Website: macys
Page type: stored-credit-cards
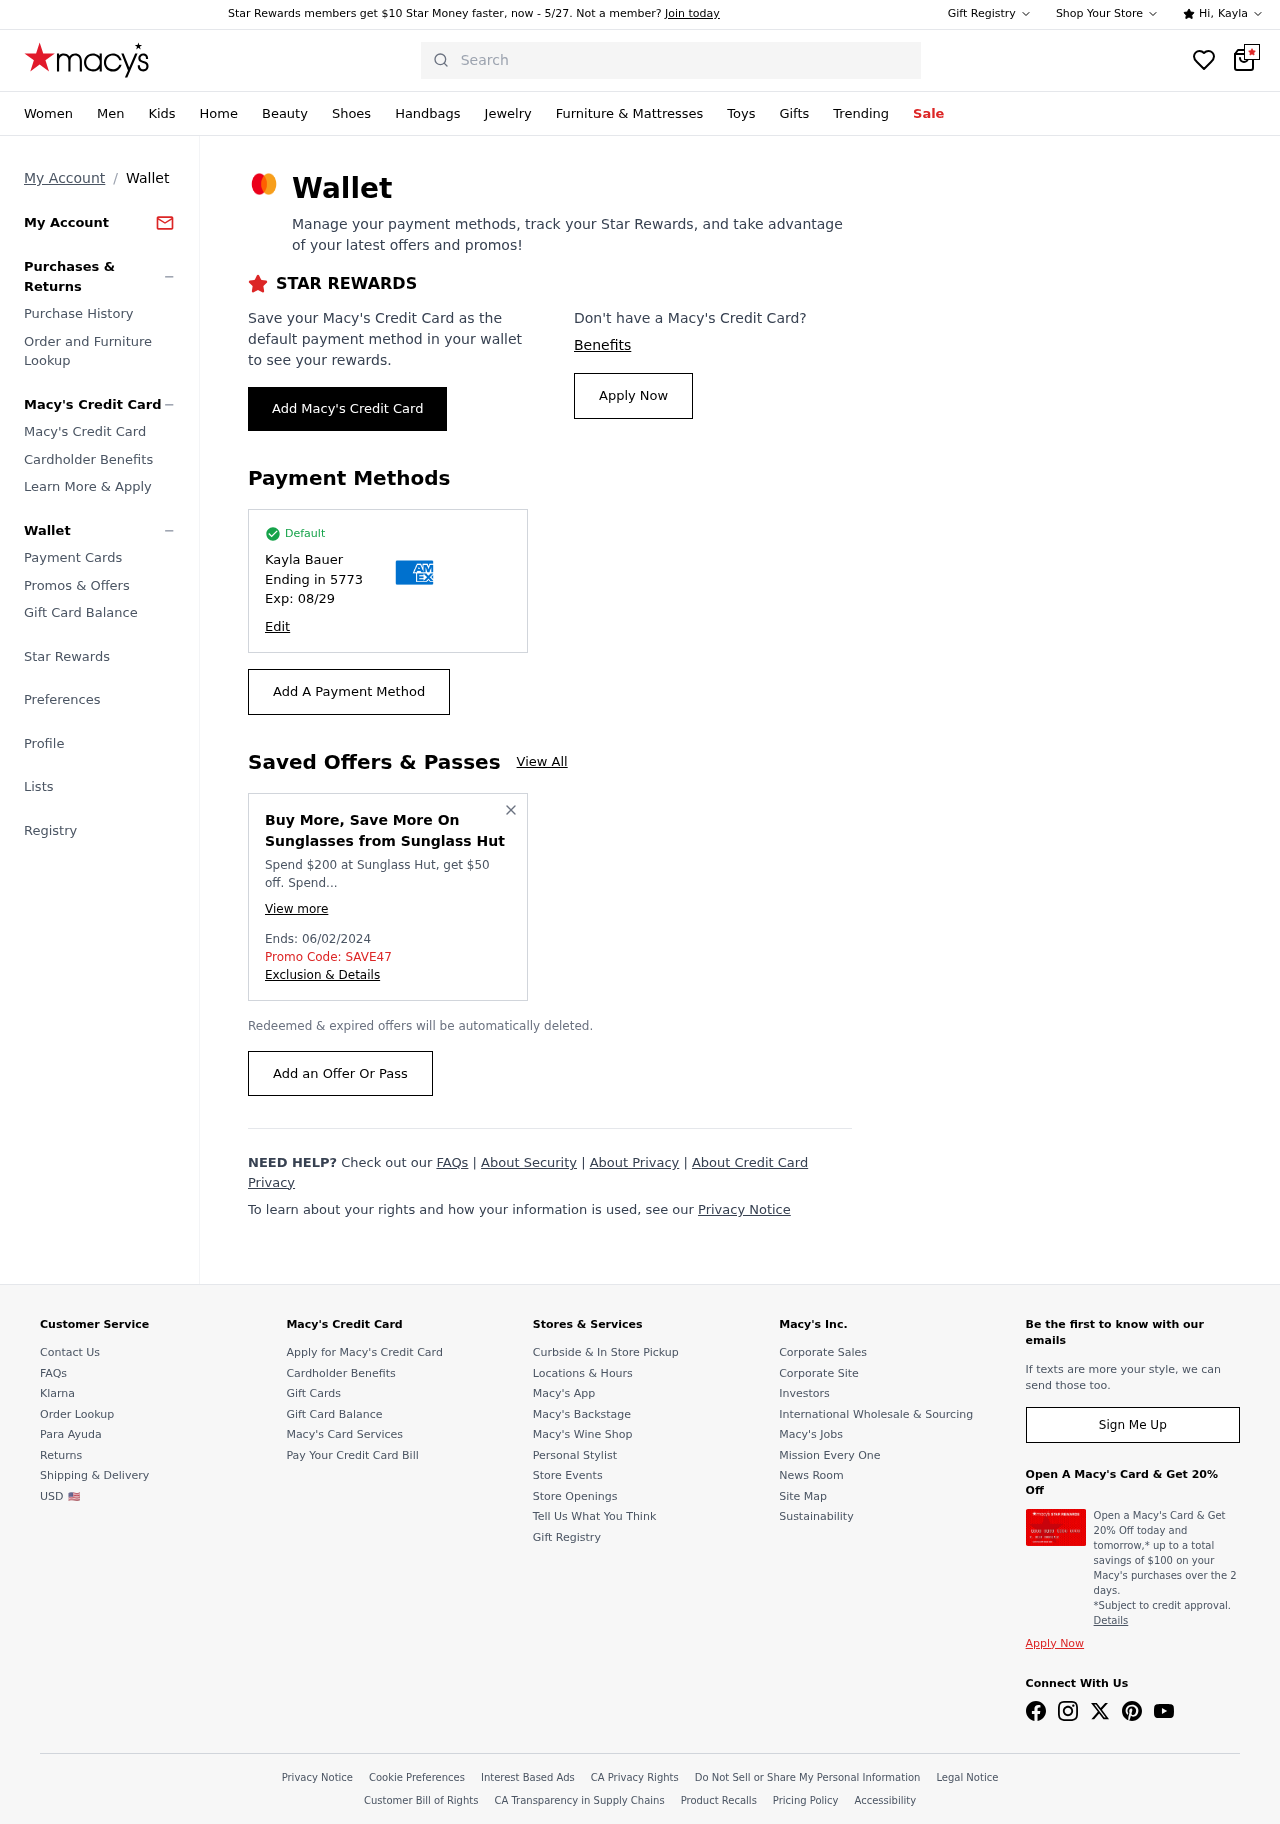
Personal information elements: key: PII_CARD_EXPIRY
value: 08/29
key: PII_CARD_LAST4
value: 5773
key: PII_FIRSTNAME
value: Kayla
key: PII_FULLNAME
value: Kayla Bauer
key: PII_PROMO_CODE
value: SAVE47
Search elements: key: HEADER_SEARCH
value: Search